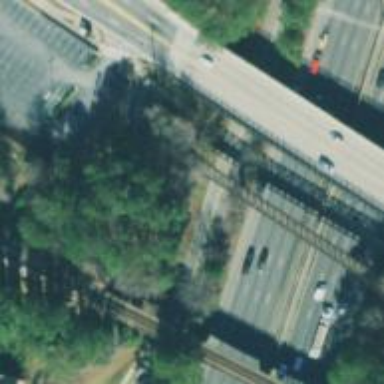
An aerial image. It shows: Emergency access point on the road.